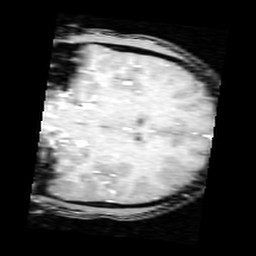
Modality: inplaneT1
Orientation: coronal
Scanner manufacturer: ge
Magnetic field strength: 3 T
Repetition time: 0.2 s
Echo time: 0.0036 s